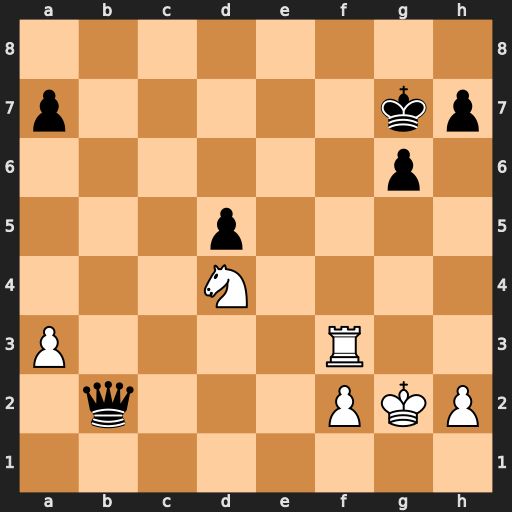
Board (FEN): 8/p5kp/6p1/3p4/3N4/P4R2/1q3PKP/8
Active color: w
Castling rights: -
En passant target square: -
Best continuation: Ne6+ Kh8 Rf8#